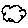
Label: cloud